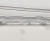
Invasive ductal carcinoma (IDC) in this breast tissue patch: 0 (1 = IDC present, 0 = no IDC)